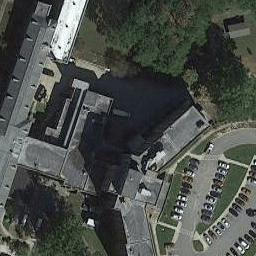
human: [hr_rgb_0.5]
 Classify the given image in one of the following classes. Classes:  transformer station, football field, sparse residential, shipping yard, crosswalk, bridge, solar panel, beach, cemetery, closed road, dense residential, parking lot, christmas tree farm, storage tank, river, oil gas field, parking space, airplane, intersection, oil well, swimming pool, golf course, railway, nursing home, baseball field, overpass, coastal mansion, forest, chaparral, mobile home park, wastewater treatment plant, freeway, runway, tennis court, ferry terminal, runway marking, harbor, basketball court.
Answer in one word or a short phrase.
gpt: nursing home